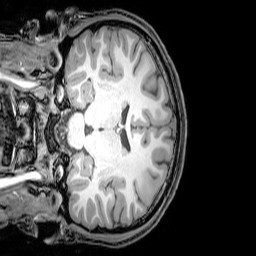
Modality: T1w
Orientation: coronal
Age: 21
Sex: male
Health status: healthy
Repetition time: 0.081 s
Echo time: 0.037 s